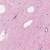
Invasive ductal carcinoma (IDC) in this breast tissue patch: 0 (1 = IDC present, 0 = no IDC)